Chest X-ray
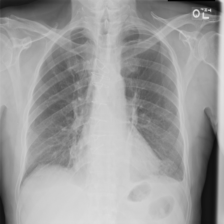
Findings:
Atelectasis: negative
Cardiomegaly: negative
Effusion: negative
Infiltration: negative
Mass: negative
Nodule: negative
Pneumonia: negative
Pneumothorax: positive
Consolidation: negative
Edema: negative
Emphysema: negative
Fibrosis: negative
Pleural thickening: negative
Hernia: negative